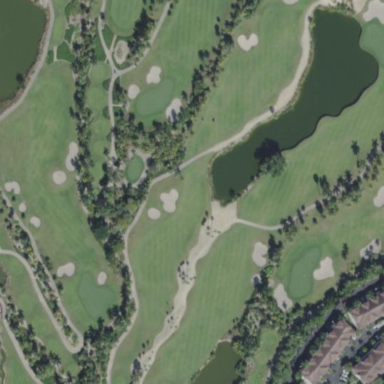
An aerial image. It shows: Golf bunker filled with natural sand.